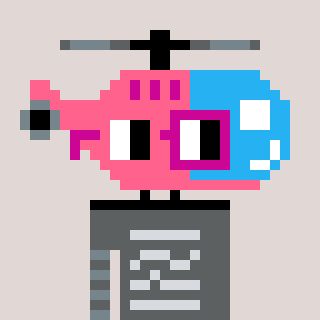
a pixel art character with square pink and red glasses, a helicopter-shaped head and a grayscale-colored body on a warm background